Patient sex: M
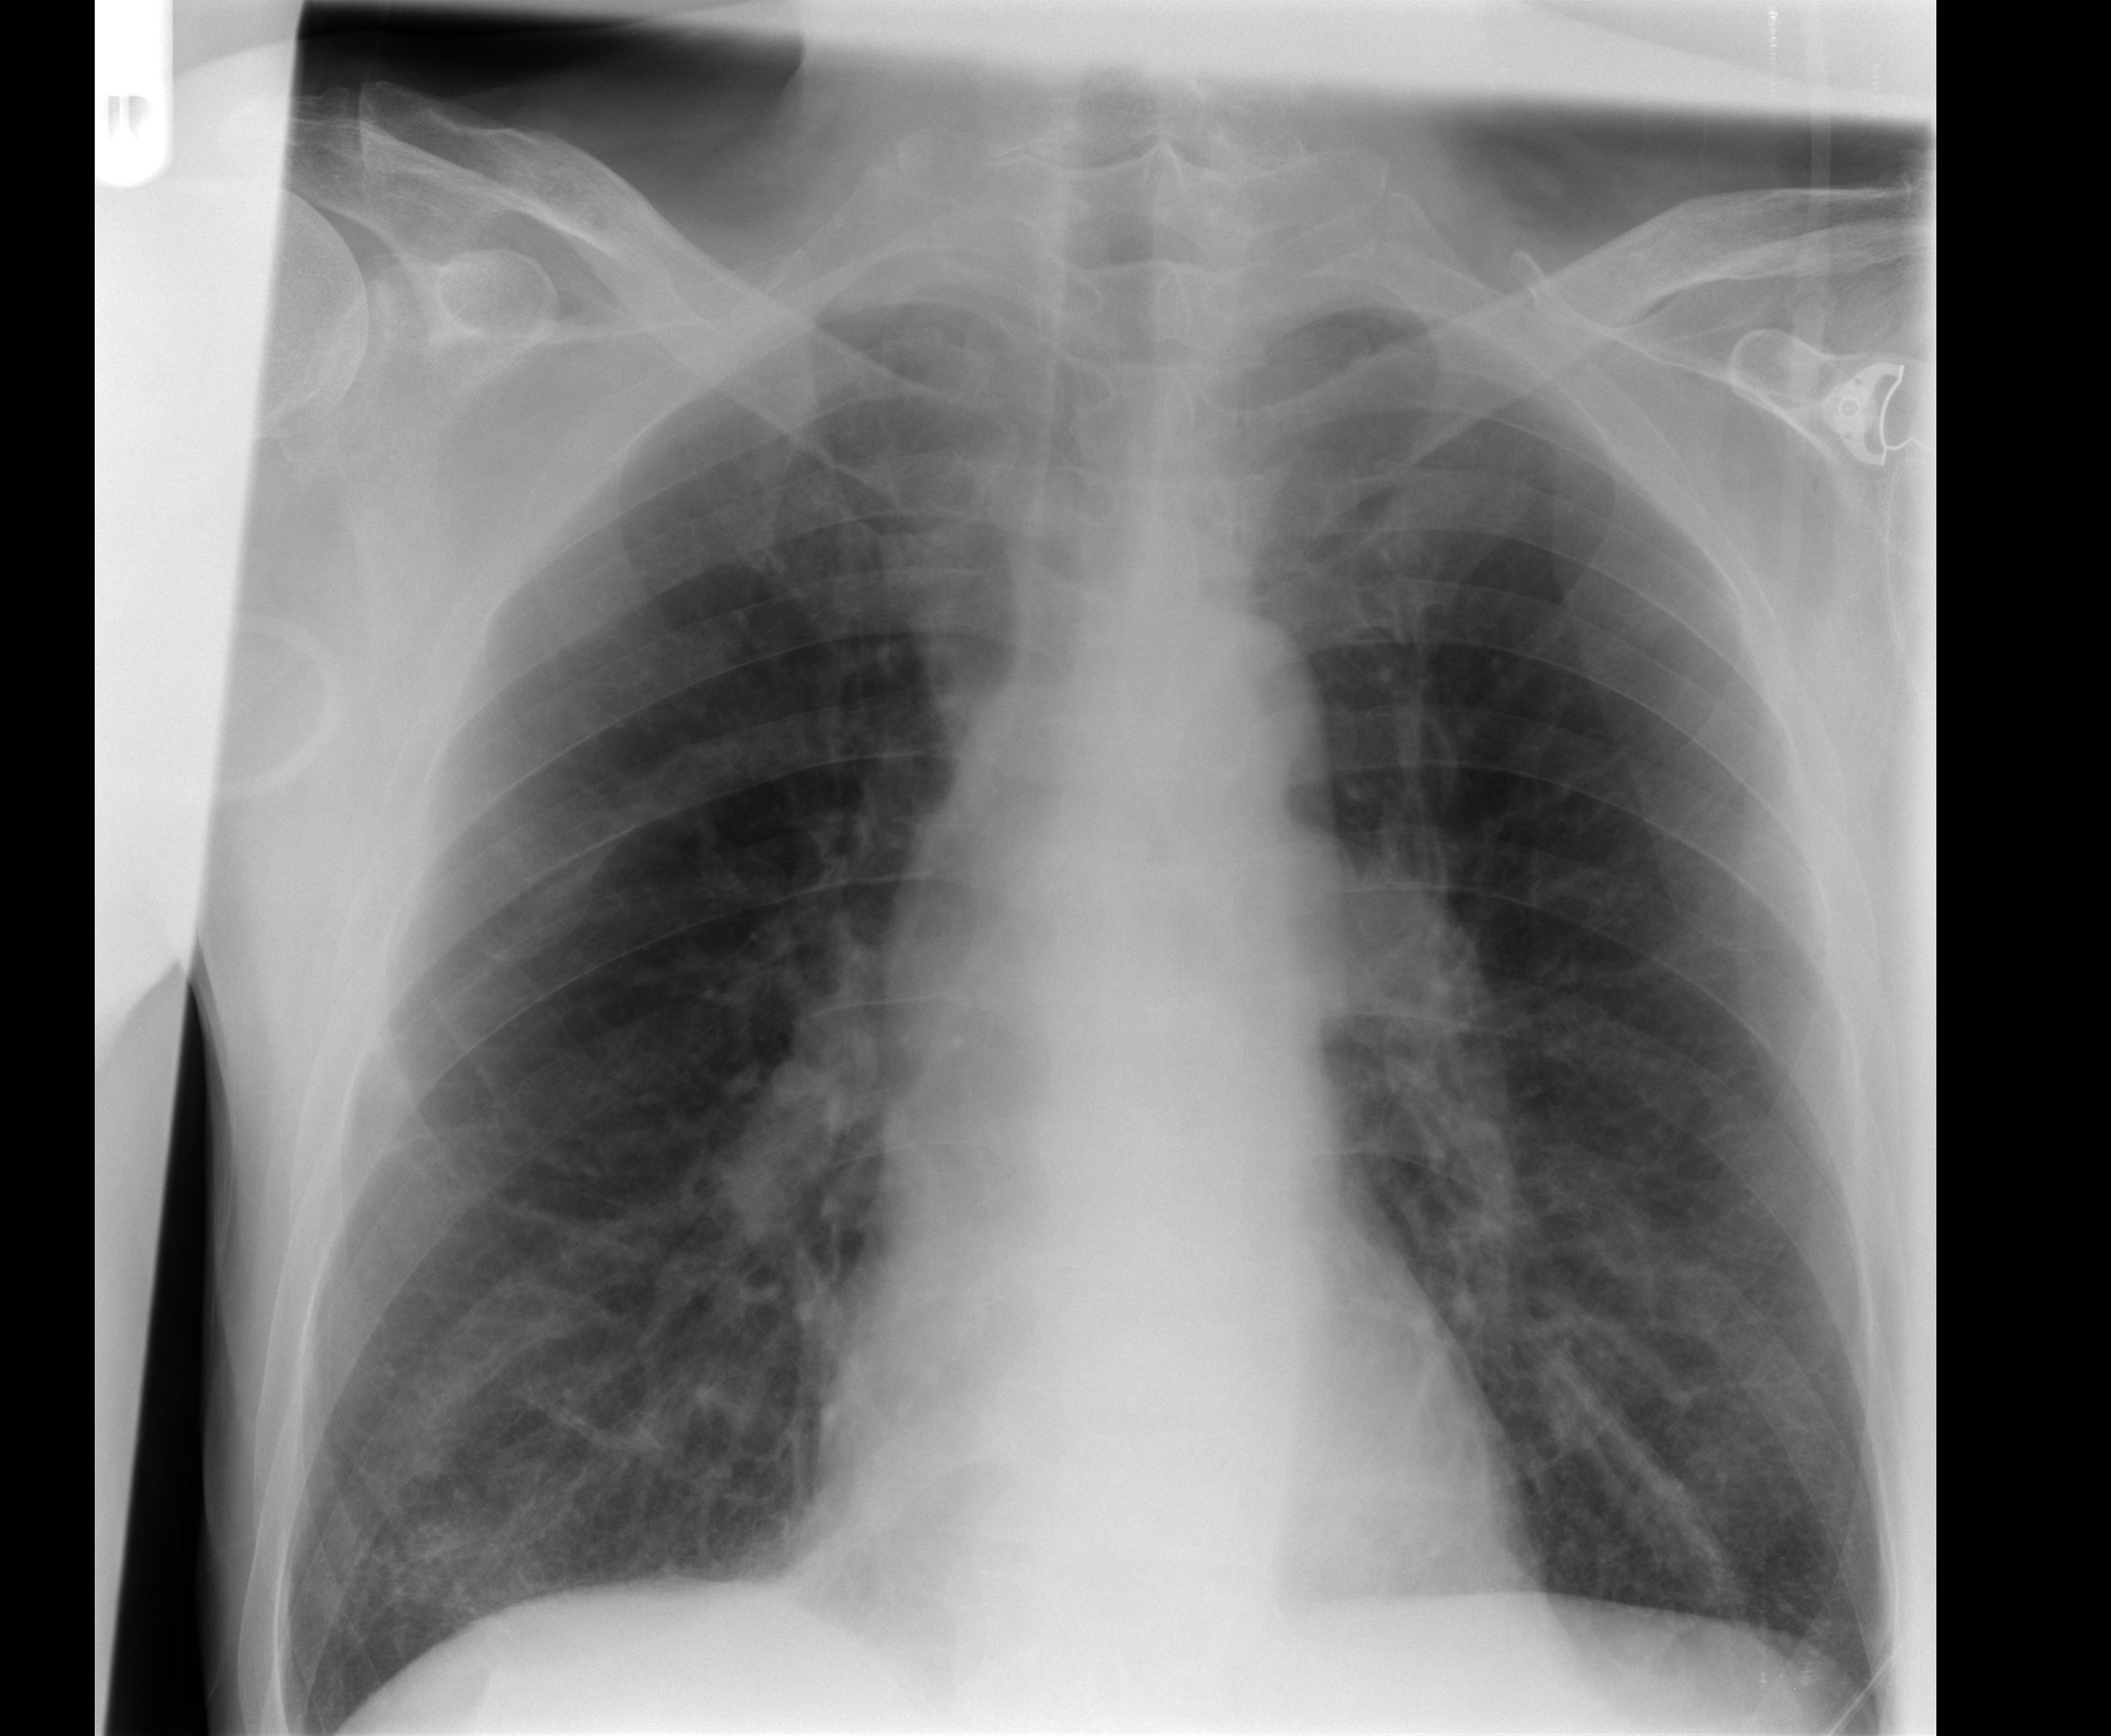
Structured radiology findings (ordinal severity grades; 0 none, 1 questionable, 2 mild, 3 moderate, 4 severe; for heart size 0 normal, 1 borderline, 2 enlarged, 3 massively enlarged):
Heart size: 0
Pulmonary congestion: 0
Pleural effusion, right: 0
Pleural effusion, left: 0
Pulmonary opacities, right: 0
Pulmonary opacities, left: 0
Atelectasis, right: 0
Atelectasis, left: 1